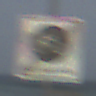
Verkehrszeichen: EndeFahrradstrasse
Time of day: MorningAfternoon
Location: Outdoor (Suburban)
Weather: PartlyCloudy
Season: NotSpecified
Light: Natural